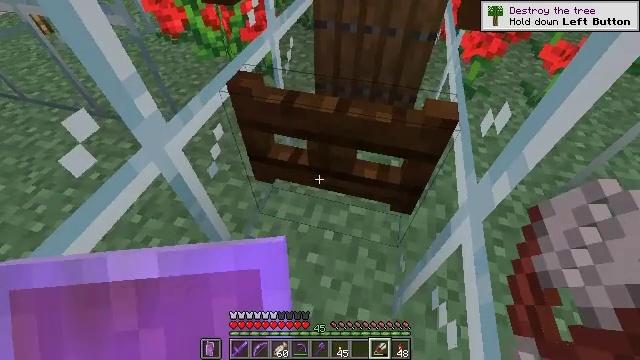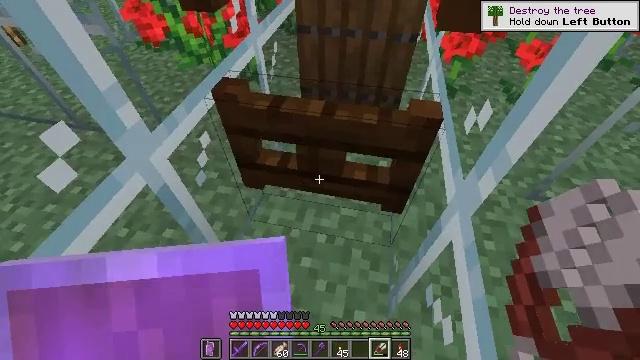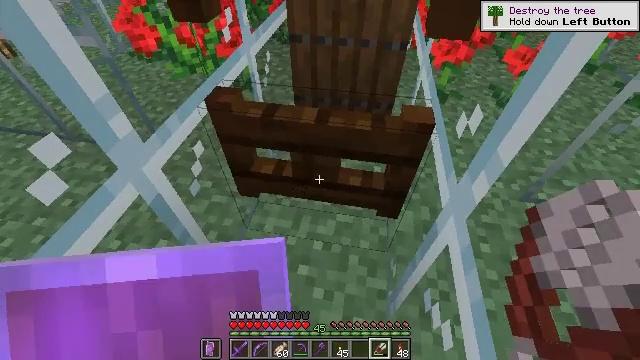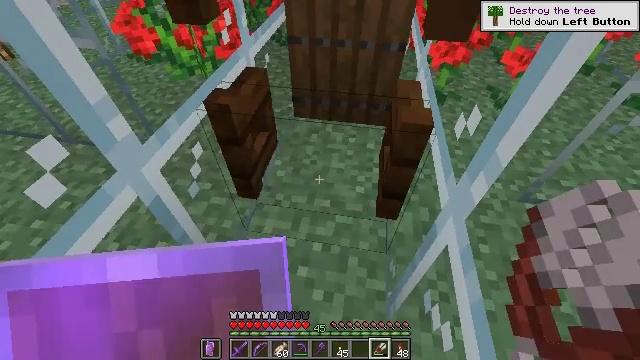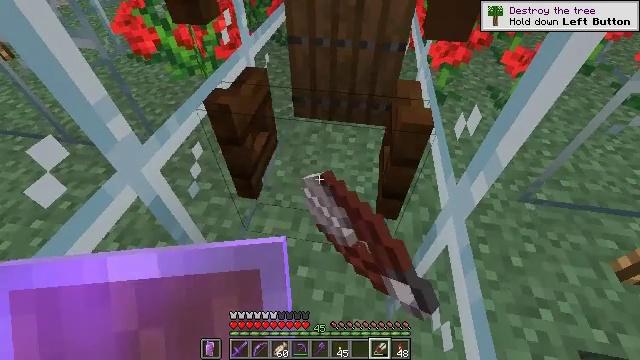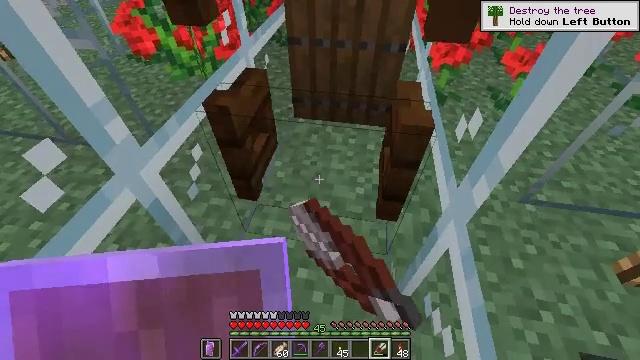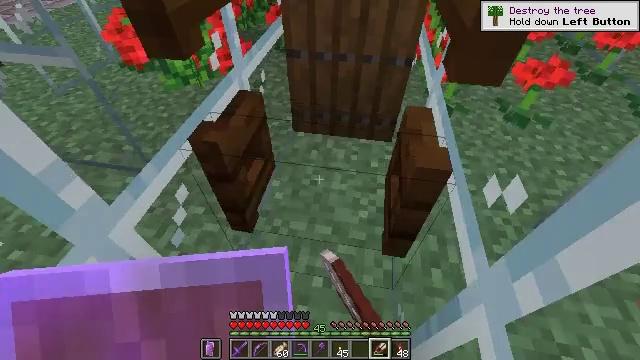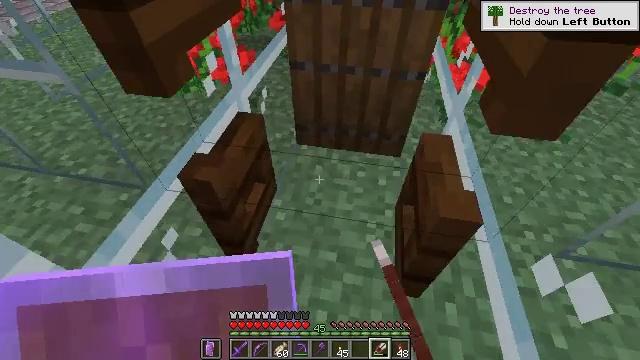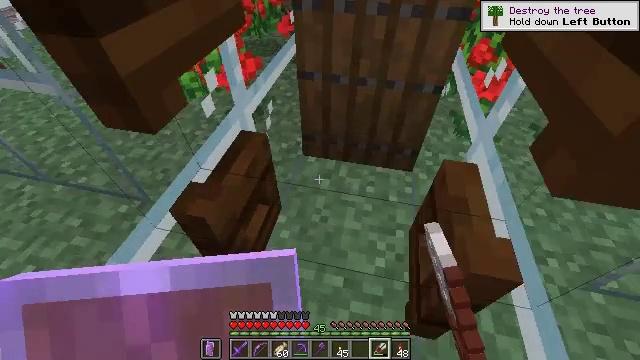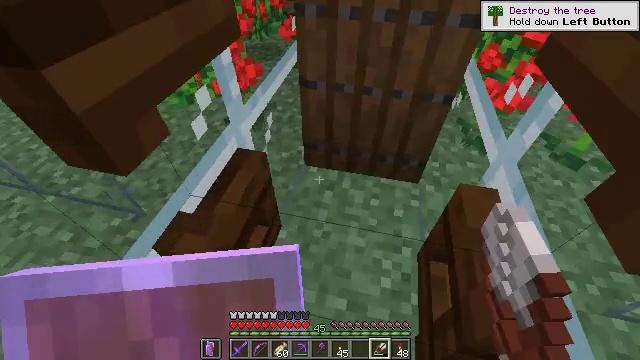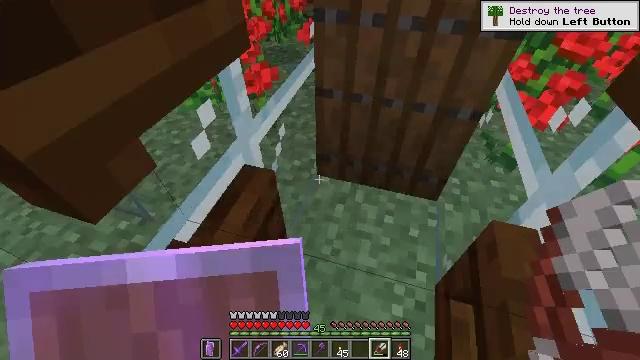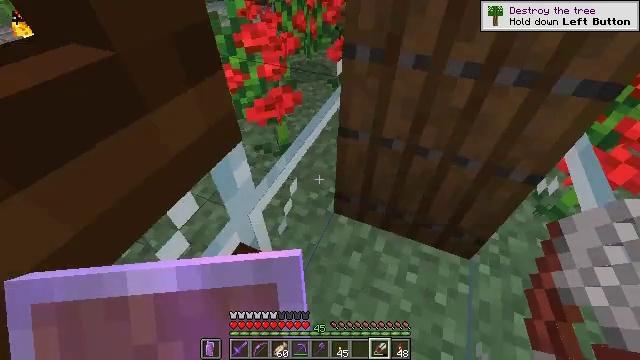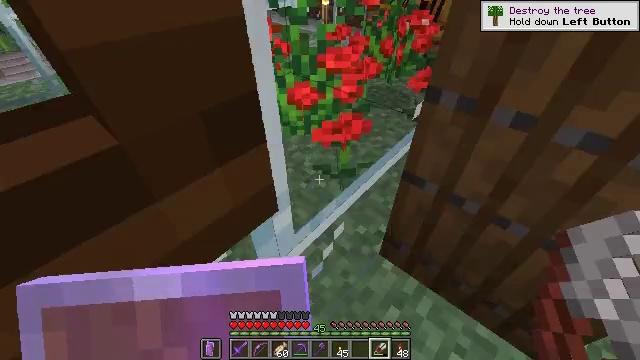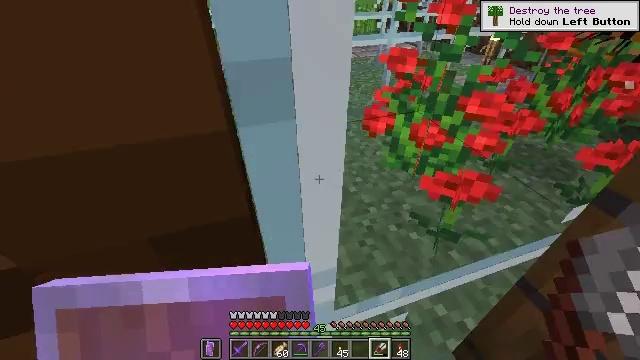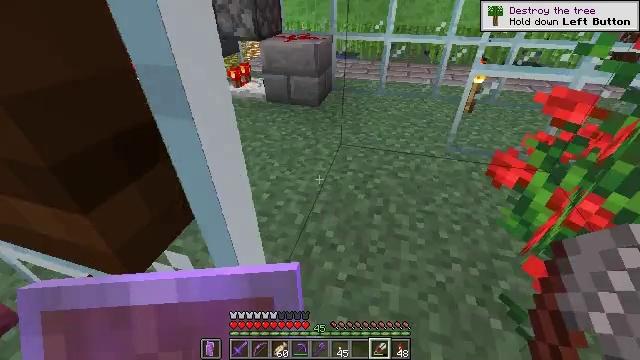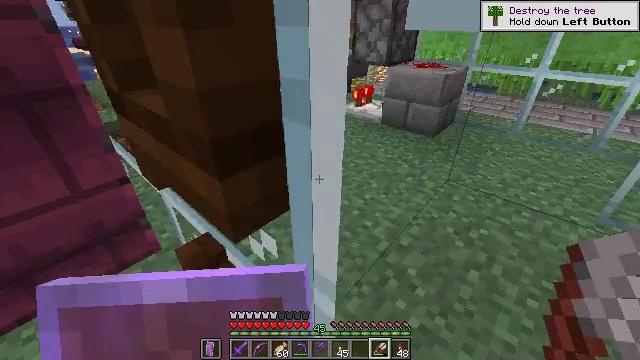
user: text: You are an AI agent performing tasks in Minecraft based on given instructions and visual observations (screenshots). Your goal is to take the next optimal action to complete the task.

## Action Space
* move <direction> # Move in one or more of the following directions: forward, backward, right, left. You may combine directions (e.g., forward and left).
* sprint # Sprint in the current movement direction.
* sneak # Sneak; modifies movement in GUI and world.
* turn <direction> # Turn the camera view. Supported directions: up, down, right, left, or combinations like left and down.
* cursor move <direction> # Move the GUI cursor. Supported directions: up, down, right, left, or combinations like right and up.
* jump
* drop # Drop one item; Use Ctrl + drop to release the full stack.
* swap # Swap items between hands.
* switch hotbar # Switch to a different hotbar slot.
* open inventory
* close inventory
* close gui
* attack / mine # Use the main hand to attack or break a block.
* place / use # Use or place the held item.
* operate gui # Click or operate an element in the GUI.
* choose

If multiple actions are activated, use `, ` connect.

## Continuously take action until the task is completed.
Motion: motion action
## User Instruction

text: Gather the light blue shulker box by attacking it.
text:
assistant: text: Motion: turn right
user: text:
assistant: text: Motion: turn right and up
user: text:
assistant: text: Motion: use / place
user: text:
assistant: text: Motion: use / place
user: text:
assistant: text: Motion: move forward, use / place
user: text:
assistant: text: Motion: move forward, use / place
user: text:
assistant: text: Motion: move forward
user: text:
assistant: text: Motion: move forward, turn left
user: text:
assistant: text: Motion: move forward
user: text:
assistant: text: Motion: move forward, turn left
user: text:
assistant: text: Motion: move forward, turn left and up
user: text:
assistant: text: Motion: move forward, turn left and up
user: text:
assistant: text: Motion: move forward and move right, turn left and up
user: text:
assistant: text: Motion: move forward and move right, turn left and up
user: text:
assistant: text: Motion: move right, turn left and up
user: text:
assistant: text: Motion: turn left and up
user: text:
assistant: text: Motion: turn left and up
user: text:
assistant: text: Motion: turn left and up
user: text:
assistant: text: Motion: turn left and up
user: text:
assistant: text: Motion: turn left and up
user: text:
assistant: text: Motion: turn left and up
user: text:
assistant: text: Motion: move back
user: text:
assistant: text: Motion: move back
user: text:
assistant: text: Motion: move back
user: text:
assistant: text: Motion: move back, turn left and up
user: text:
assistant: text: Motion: turn left and up
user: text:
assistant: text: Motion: no_op
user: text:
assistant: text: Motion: no_op
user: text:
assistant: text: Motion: turn right and up
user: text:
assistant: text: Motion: turn right and up